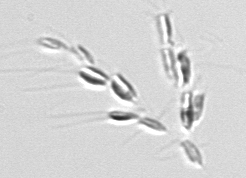
Label: Dinobryon